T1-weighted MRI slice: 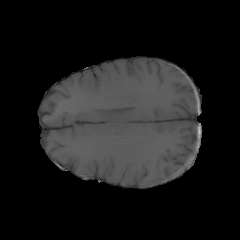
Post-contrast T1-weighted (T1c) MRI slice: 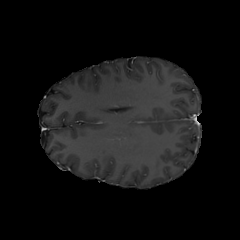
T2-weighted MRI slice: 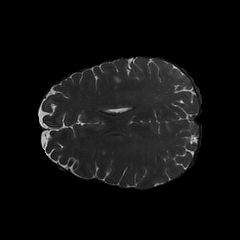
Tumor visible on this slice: no